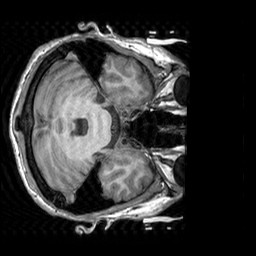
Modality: T1w
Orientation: axial
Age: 26
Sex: male
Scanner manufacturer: siemens
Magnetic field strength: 3 T
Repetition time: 2.3 s
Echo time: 0.00303 s